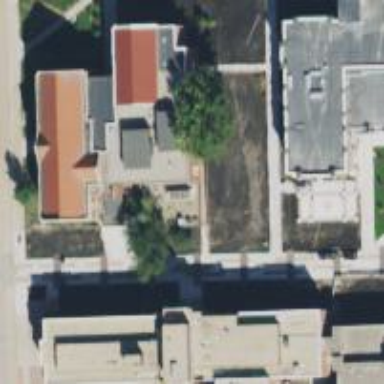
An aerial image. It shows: View of university building.